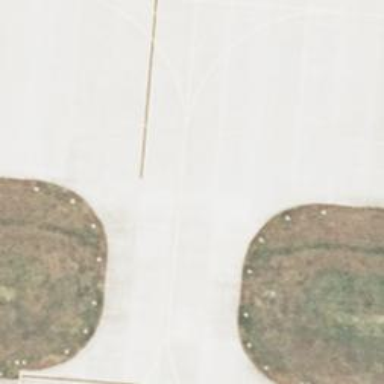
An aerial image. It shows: Airport parking position.